Question: Is it possible to refer to another case statement name in another case statement within SQL query?
Example: I have 3 case statements. The first 2 case statements are returning values based off coded fields. My 3rd case statement I would like to refer to the ending case name to return a sum of quantity.
However, I cannot figure how to get the case statement to refer to the previous case names I created. I hope I am explaining this correctly.
Any assistance would be greatly appreciated. Please see attached image for more detail.
'''
SELECT CI_ITEM.ITEMCODE
, CI_ITEM.ITEMCODEDESC
, CASE WHEN DATEDIFF("M",CI_ITEM.DATECREATED,GETDATE()) <60 THEN DATEDIFF("M",CI_ITEM.DATECREATED,GETDATE())
ELSE 60 END AS NO_OF_MONTHS
, CASE WHEN DATEDIFF("M",IM_ITEMTRANSACTIONHISTORY.TRANSACTIONDATE,GETDATE()) <=60
AND IM_ITEMTRANSACTIONHISTORY.TRANSACTIONCODE IN ('BI','II','SO','WI')
THEN IM_ITEMTRANSACTIONHISTORY.TRANSACTIONQTY *-1 ELSE '0' END AS QTY_CONSUMED_60_MONTHS
, CASE WHEN NO_OF_MONTHS = 0 THEN 0 ELSE SUM([QTY_CONSUMED_60_MONTHS])/ [NO_OF_MONTHS] END AS MONTHLY_AVE_ON_60MONTHS_DATA
FROM CI_ITEM
INNER JOIN IM_ITEMTRANSACTIONHISTORY ON CI_ITEM.ITEMCODE = IM_ITEMTRANSACTIONHISTORY.ITEMCODE
'''

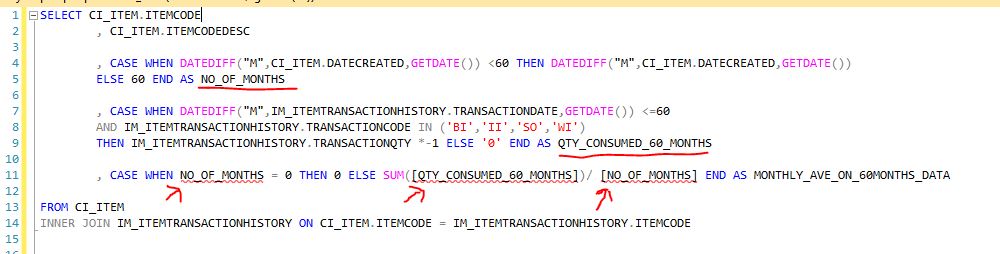
Answer: Simply wrap your dependent cases within a sub query and reference them as fields of the sub query result.
'''
SELECT
*,
CASE WHEN NO_OF_MONTHS = 0 THEN 0 ELSE SUM([QTY_CONSUMED_60_MONTHS])/ [NO_OF_MONTHS] END AS MONTHLY_AVE_ON_60MONTHS_DATA
FROM
(
SELECT CI_ITEM.ITEMCODE
, CI_ITEM.ITEMCODEDESC
, CASE WHEN DATEDIFF("M",CI_ITEM.DATECREATED,GETDATE()) <60 THEN DATEDIFF("M",CI_ITEM.DATECREATED,GETDATE())
ELSE 60 END AS NO_OF_MONTHS
, CASE WHEN DATEDIFF("M",IM_ITEMTRANSACTIONHISTORY.TRANSACTIONDATE,GETDATE()) <=60
AND IM_ITEMTRANSACTIONHISTORY.TRANSACTIONCODE IN ('BI','II','SO','WI')
THEN IM_ITEMTRANSACTIONHISTORY.TRANSACTIONQTY *-1 ELSE '0' END AS QTY_CONSUMED_60_MONTHS
FROM CI_ITEM
INNER JOIN IM_ITEMTRANSACTIONHISTORY ON CI_ITEM.ITEMCODE = IM_ITEMTRANSACTIONHISTORY.ITEMCODE
)AS X
'''